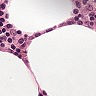
Metastatic tissue present: no